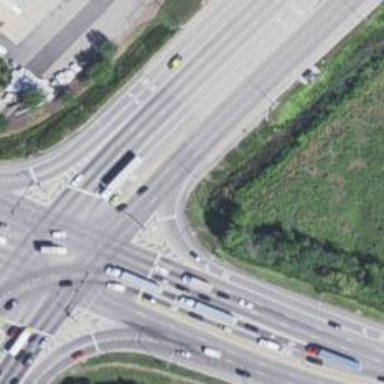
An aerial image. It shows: Trunk link highway.